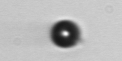
Label: bead